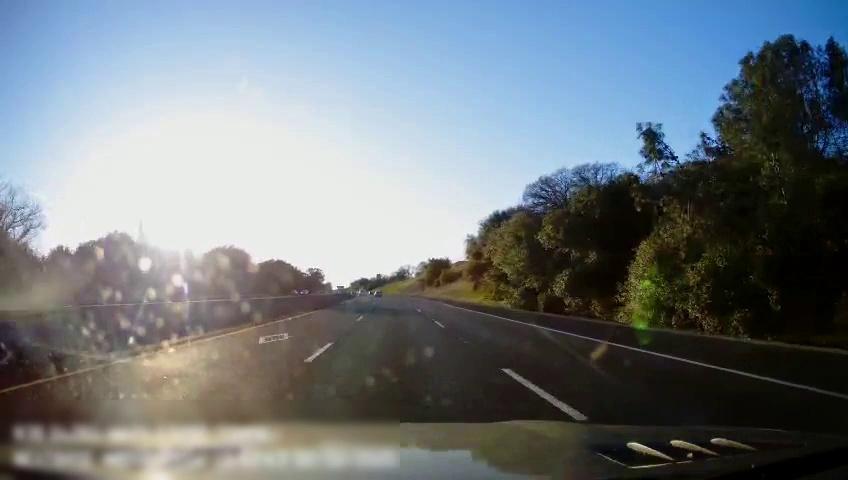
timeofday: Day
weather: Cloudy
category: Drivable Space
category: Vehicles | SUV
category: Vehicles | Car
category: Lanes | Alternate Lane
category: Lanes | Current Lane
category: Lanes | Current Lane
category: Lanes | Alternate Lane